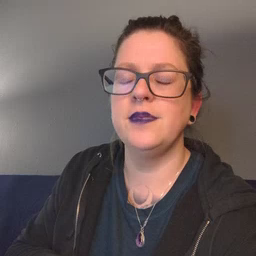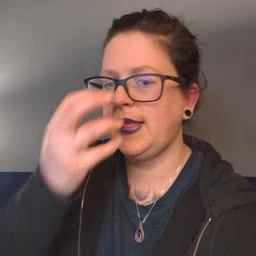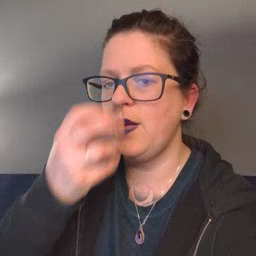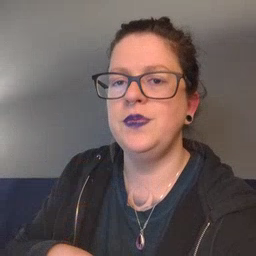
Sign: clown